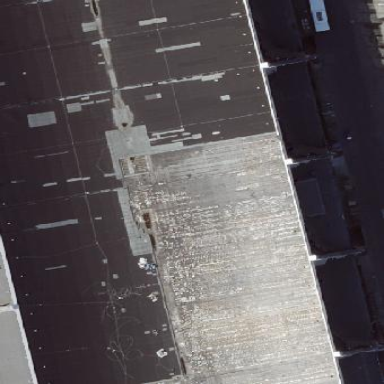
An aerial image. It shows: Industrial building used as car repair shop.